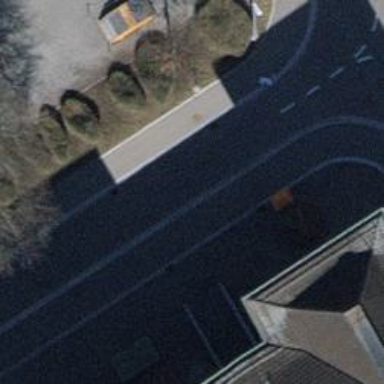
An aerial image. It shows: Rising bollard barrier.